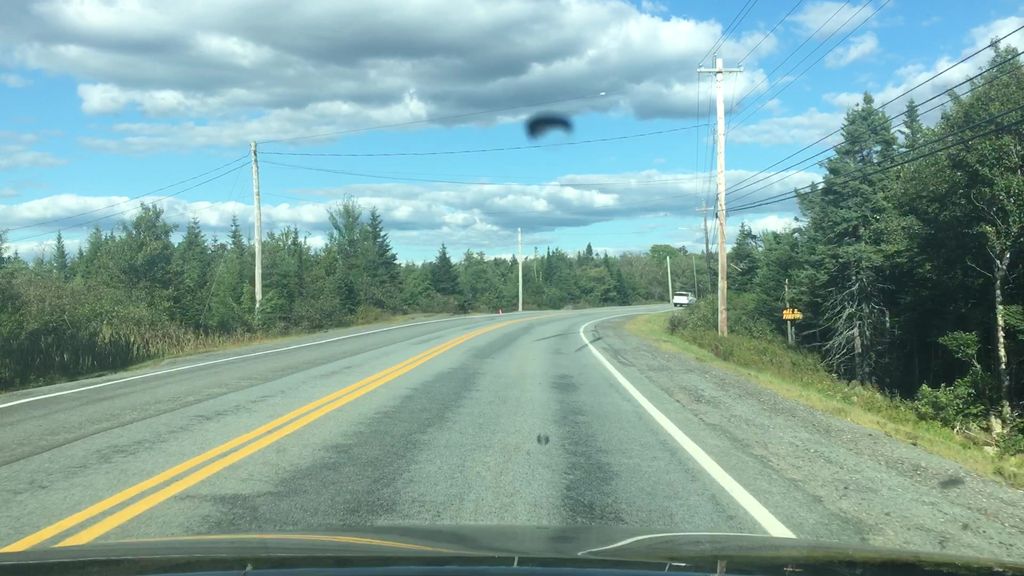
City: halifax